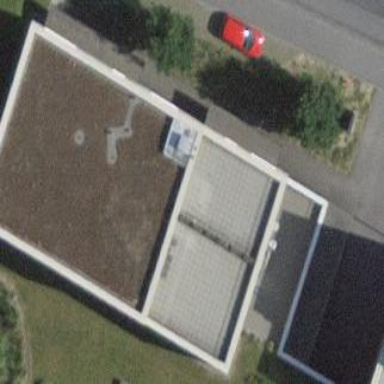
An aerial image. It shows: Commercial building.